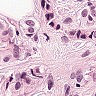
Metastatic tissue present: yes